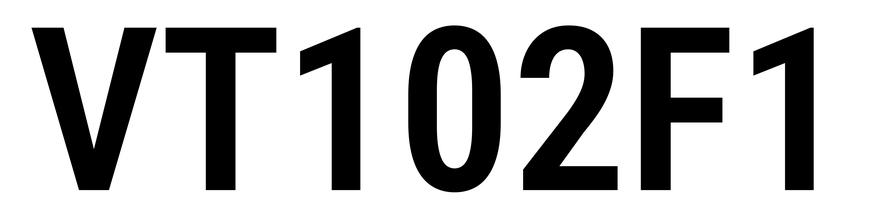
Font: Roboto_Condensed_SemiBold